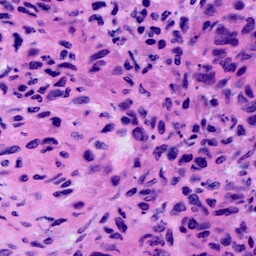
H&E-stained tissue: Cervix